Question: In AEM, content such as pages and images contains the ''/content/'' prefix in them. We are able to rewrite these url via configuration and 'resourceResolver.map()' method. URLs are being rewritten for HTML elements '<a>' and '<form>'.
But I want it to work for '' elements as well.
I tried including the '' elements to the Link Checker Transformer configuration by adding it to the 'Rewrite Elements' list as 'img:src':

I also checked the answers from <URL> but both attempts didn't work for this issue.
Is there any way to do this?
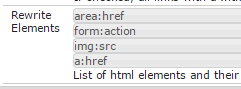
Answer: Even if the 'rewriter' and 'Link Checker Transformer' didn't work. I used a custom LinkRewriter by using the 'Transformer' and 'TransformerFactory' interfaces. I based on the sample from <URL> for my code. I worked out something like this:
'''
@Component(
metatype = true,
label = "Image Link Rewriter",
description = "Maps the  elements src attributes"
)
@Service(value = TransformerFactory.class)
@Property(value = "global", propertyPrivate = true)
public class ImageLinkRewriter implements Transformer, TransformerFactory {
// some variables
public CustomLinkTransformer() { }
@Override
public void init(ProcessingContext context,
ProcessingComponentConfiguration config) throws IOException {
// initializations here
}
@Override
public final Transformer createTransformer() {
return new CustomLinkTransformer();
}
@Override
public void startElement(String uri, String localName,
String qName, Attributes atts) throws SAXException {
if ("img".equalsIgnoreCase(localName)) {
contentHandler.startElement(uri, localName, qName, rewriteImageLink(atts));
}
}
private Attributes rewriteImageLink(Attributes attrs) {
String attrName = "src";
AttributesImpl result = new AttributesImpl(attrs);
String link = attrs.getValue(attrName);
String mappedLink = resource.getResourceResolver().map(request, link);
result.setValue(result.getIndex(attrName), mappedLink);
return result;
}
}
'''
Hope this helps others. Here are a few references:
- <URL>